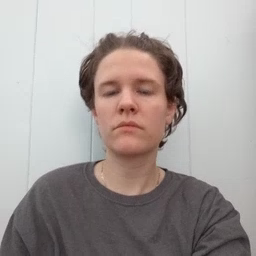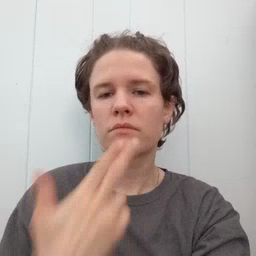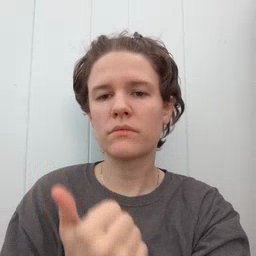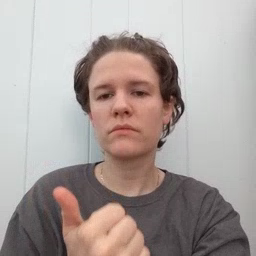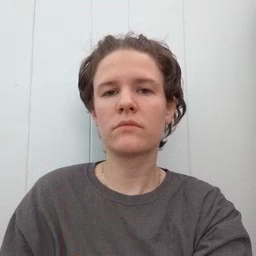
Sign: cute